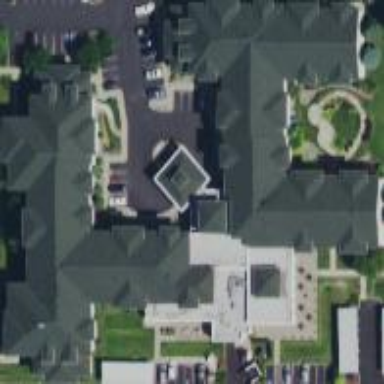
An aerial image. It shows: Retirement home building.